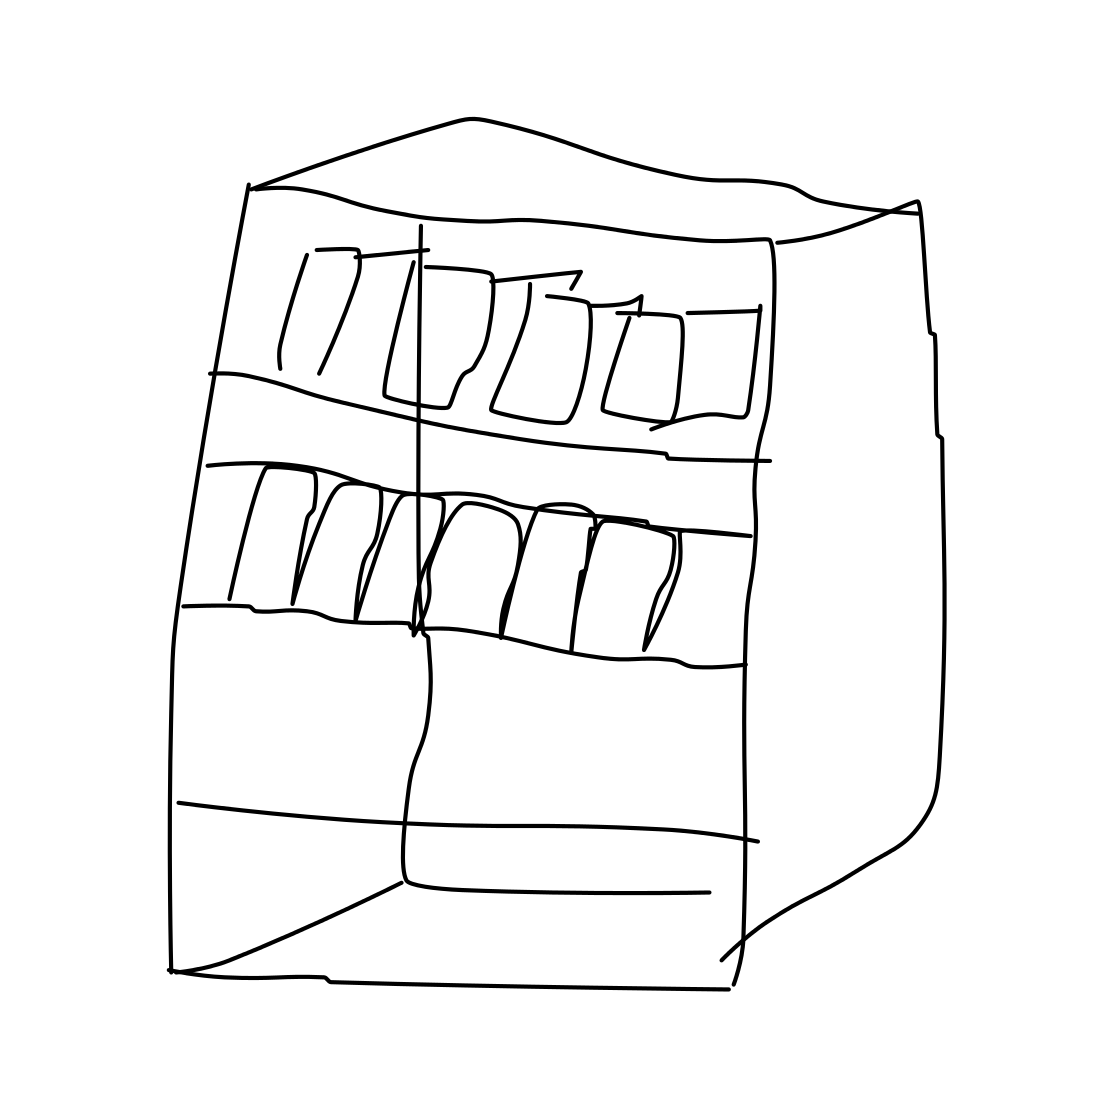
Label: bookshelf